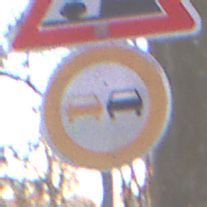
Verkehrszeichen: Ueberholverbot
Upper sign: SteinschlagRechts
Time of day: SunriseSunset
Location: Outdoor (Nature)
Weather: Clear
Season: Autumn
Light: Natural